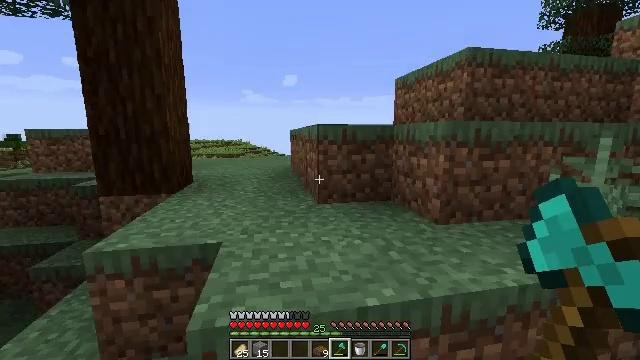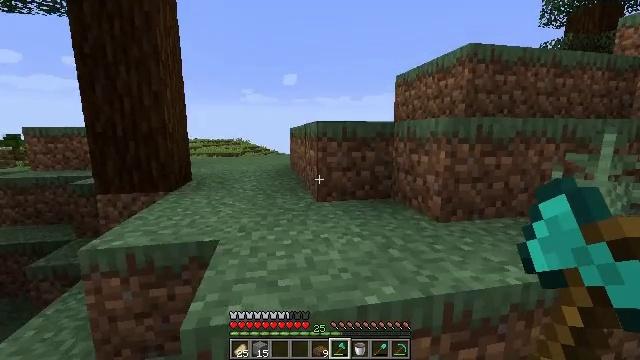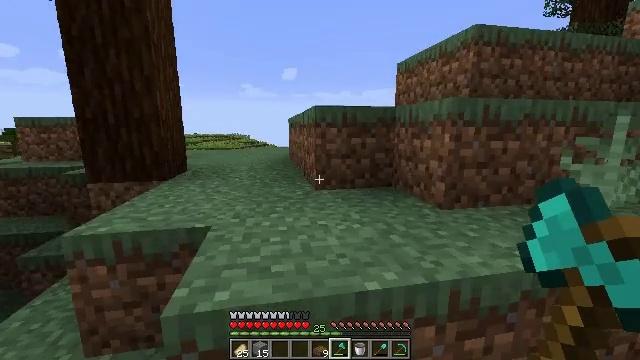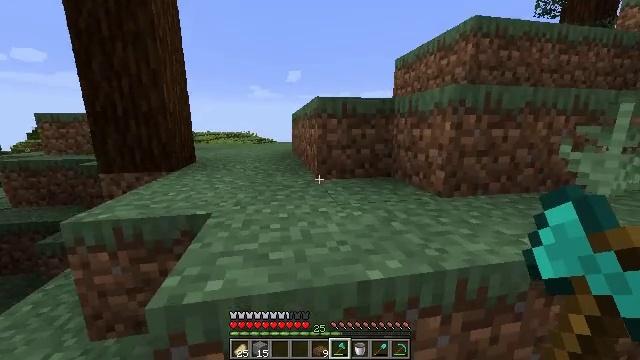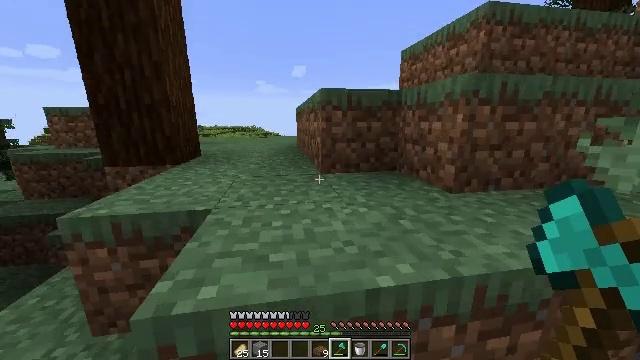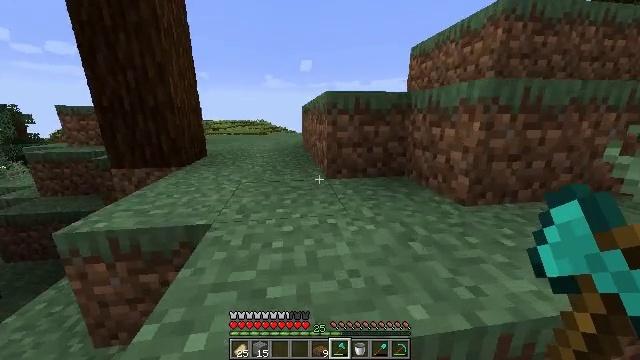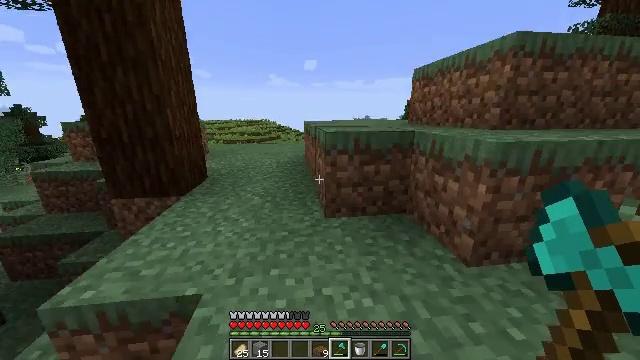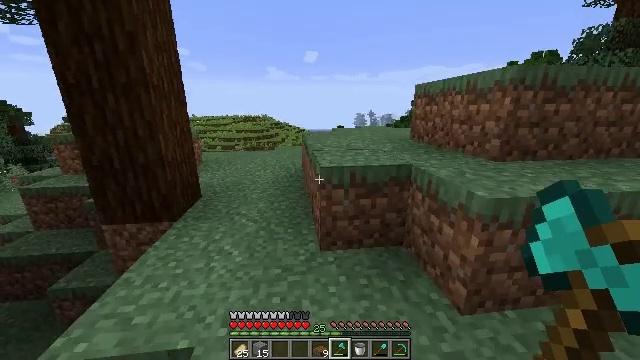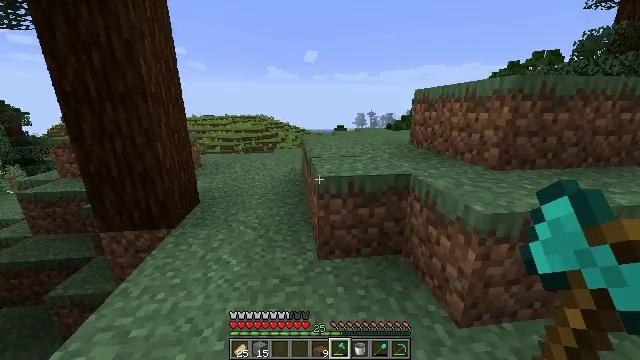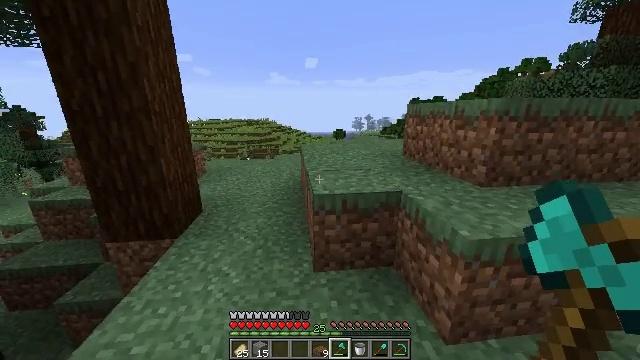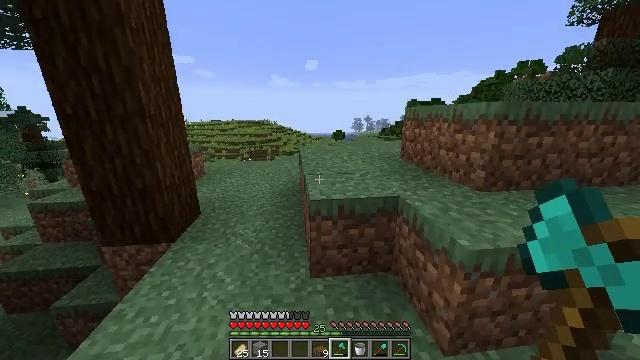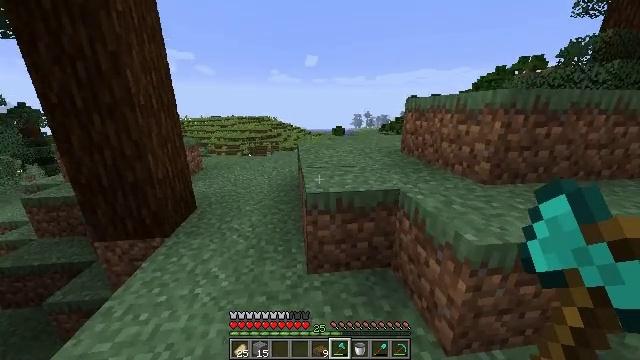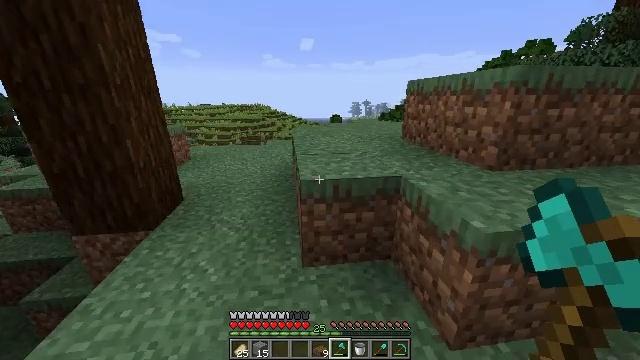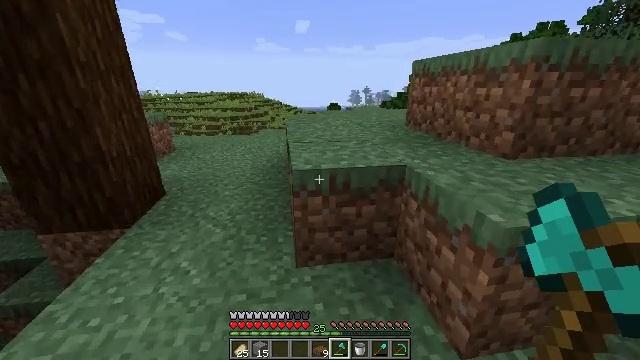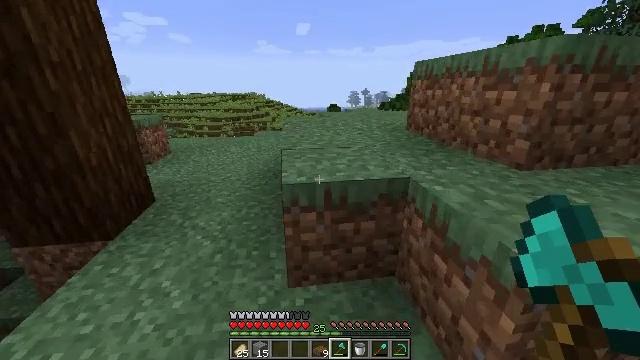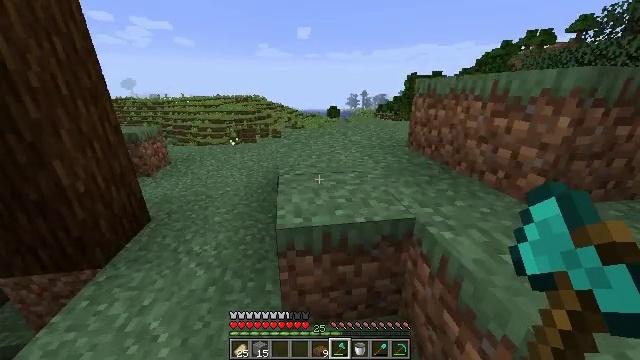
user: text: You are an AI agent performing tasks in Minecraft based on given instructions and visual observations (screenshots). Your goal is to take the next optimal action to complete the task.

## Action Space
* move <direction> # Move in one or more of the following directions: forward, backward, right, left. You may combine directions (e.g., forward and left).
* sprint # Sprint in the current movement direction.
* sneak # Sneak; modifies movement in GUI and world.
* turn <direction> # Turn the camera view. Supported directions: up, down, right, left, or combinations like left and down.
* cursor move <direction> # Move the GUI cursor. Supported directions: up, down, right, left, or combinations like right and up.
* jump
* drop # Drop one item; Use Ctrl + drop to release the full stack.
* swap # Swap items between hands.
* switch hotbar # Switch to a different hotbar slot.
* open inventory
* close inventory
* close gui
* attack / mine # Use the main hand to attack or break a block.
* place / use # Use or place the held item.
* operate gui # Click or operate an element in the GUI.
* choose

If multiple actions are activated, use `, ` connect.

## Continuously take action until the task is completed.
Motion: motion action
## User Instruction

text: Kill the cow.
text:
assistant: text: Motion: move forward, jump
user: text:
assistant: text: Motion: move forward, sprint, turn down, jump
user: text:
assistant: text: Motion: move forward, sprint, turn down, jump
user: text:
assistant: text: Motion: move forward, sprint, turn left and down, jump
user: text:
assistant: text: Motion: move forward, sprint, turn left and down, jump
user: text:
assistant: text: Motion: move forward, sprint, jump
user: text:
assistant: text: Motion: move forward, jump
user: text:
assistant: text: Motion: move forward, jump
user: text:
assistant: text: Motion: move forward, jump
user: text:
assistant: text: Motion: move forward, jump
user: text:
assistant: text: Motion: move forward, turn down, jump
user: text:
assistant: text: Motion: move forward, turn down, jump
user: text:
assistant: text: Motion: move forward, sprint, turn down, jump
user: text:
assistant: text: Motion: move forward, sprint, jump
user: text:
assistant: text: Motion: move forward, sprint, jump
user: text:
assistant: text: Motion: move forward, sprint, jump
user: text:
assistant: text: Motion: move forward, sprint, jump
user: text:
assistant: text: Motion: move forward, jump
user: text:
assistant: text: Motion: move forward, jump
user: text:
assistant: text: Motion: move forward, jump
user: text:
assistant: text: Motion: move forward
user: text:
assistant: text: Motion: move forward, turn down
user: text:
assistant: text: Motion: move forward
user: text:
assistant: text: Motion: move forward, turn right and down
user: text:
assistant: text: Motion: move forward, sprint, turn right and down
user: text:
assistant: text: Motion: move forward, sprint, turn down
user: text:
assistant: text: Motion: move forward, sprint, turn down
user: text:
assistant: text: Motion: move forward, sprint, turn down
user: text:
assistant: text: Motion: move forward, turn down
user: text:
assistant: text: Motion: move forward